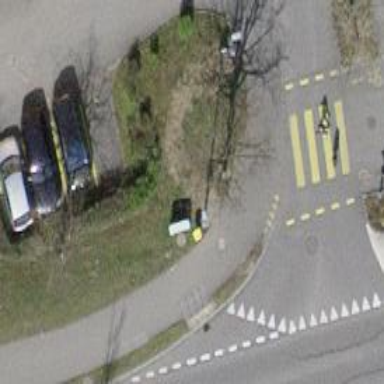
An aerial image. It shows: Post box is visible.